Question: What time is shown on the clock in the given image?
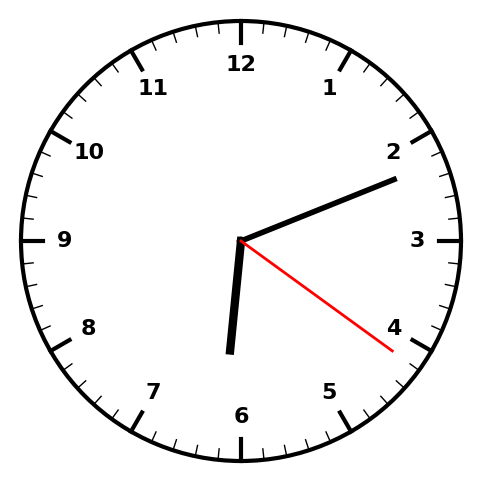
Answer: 06:11:21